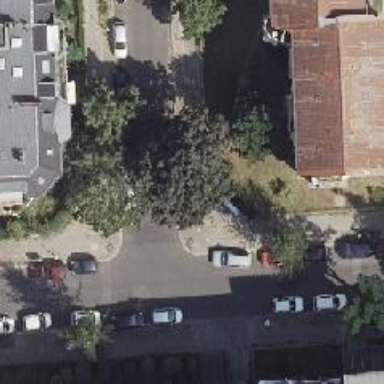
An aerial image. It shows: Residential road with asphalt surface. It has separate sidewalks on both sides. There are parallel parking lanes on both sides of the road.